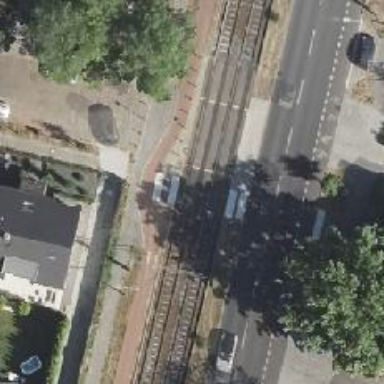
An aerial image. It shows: Uncontrolled tram crossing.